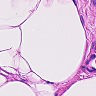
Metastatic tissue present: no